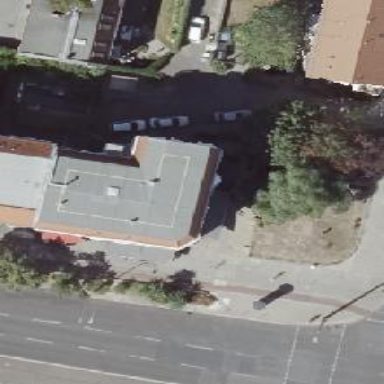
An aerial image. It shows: Cafe.